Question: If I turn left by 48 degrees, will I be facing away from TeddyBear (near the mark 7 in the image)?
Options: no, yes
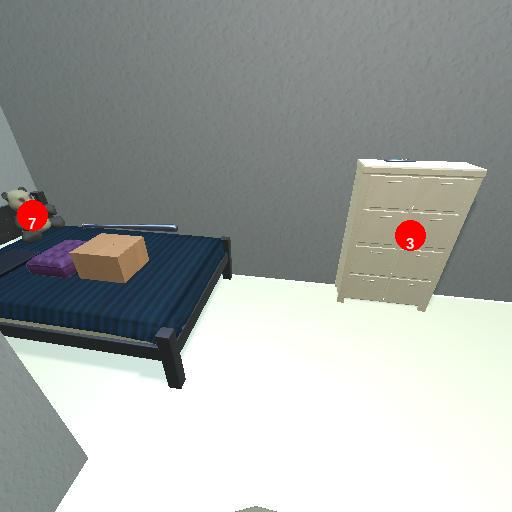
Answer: no